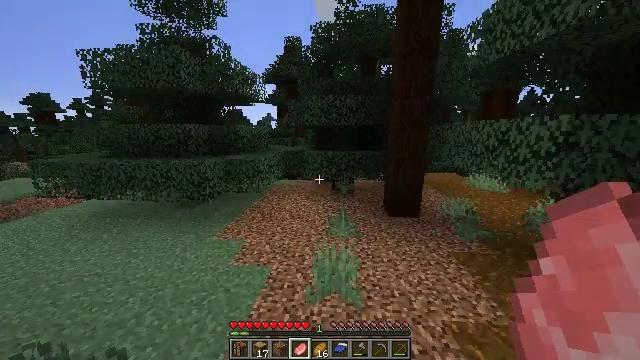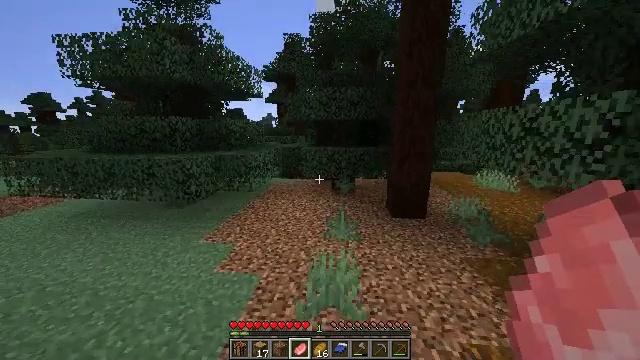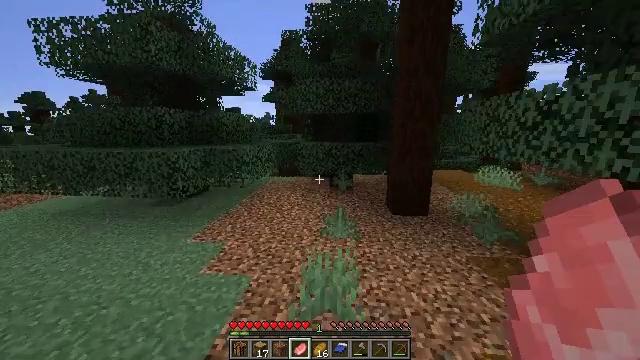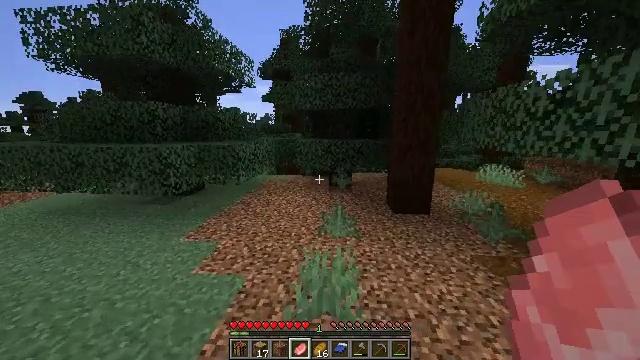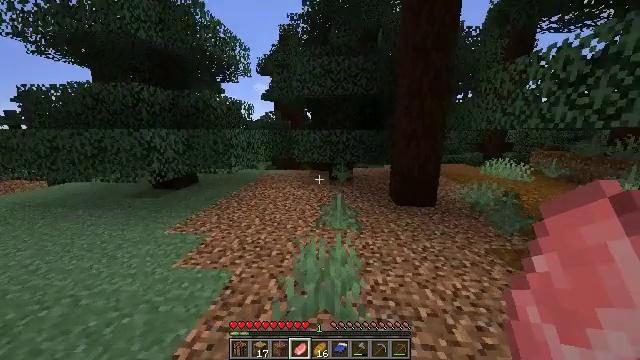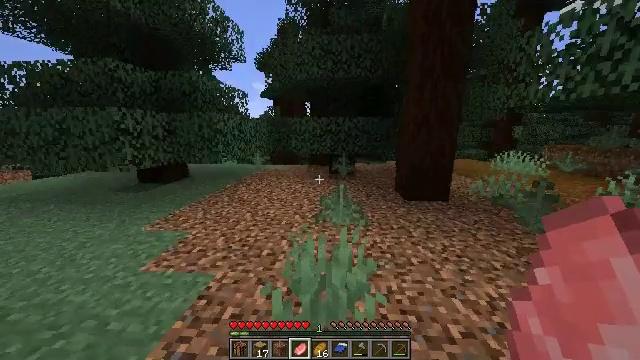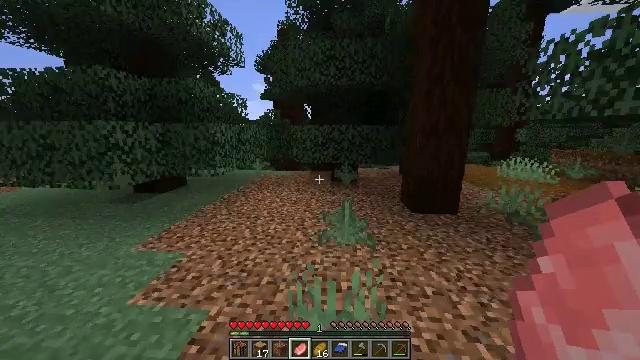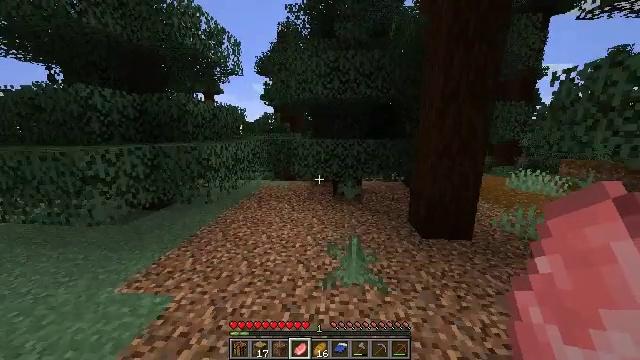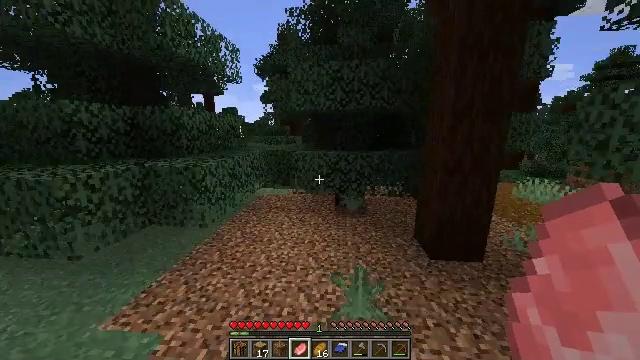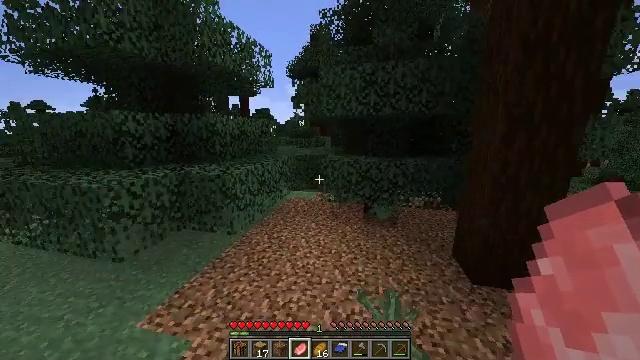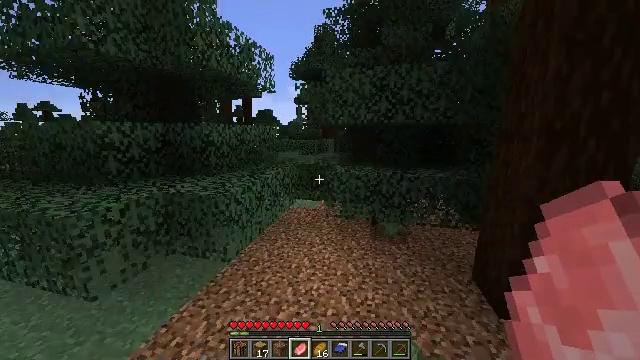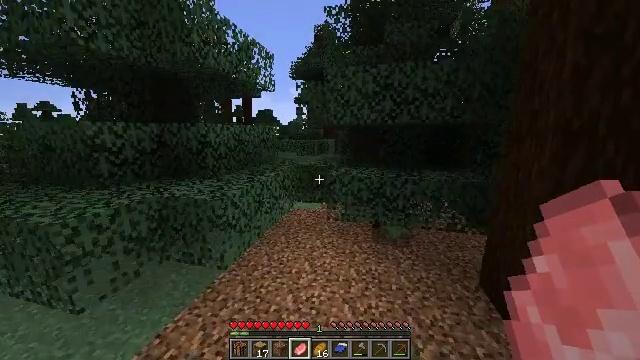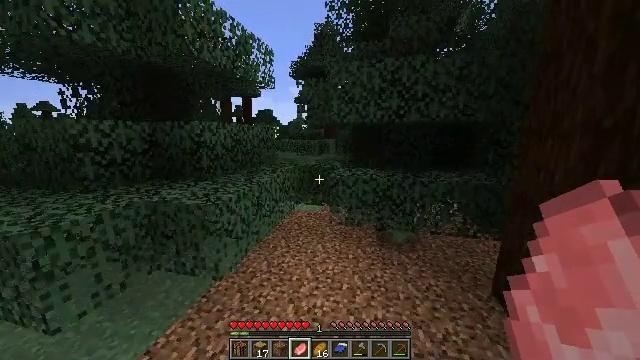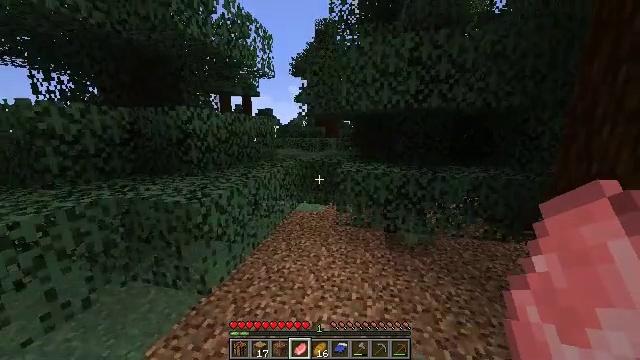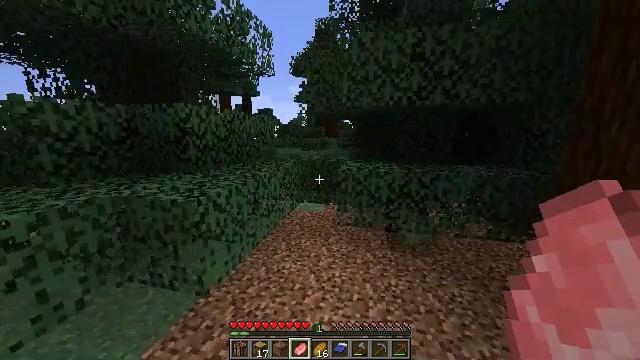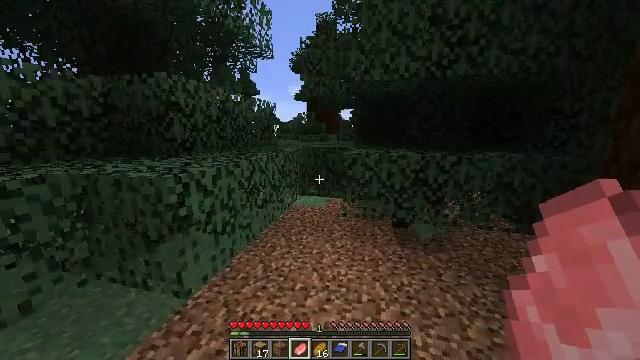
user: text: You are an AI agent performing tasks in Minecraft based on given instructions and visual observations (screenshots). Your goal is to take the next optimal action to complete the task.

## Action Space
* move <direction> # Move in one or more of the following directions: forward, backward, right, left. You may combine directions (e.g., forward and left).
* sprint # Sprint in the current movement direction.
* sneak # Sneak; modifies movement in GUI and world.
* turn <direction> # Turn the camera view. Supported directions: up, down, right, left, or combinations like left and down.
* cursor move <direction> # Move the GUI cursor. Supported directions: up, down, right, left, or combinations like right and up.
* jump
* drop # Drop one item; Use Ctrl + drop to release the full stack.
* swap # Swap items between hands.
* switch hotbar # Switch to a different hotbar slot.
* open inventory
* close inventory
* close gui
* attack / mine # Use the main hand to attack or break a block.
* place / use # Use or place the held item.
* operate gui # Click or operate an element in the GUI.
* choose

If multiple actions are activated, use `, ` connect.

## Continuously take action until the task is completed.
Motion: motion action
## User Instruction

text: Harvest mossy cobblestone for building.
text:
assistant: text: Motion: move forward, jump
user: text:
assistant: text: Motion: move forward, jump
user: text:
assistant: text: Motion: move forward, jump
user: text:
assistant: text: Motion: move forward and move left, jump
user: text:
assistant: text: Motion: move forward and move left, jump
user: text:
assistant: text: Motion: move forward and move left, jump
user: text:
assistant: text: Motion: move forward, jump
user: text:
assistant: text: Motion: move forward, jump
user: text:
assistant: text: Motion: move forward and move left, turn left, jump
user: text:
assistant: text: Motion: move forward and move left, jump
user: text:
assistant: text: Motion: move forward and move left, jump
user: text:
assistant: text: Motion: move forward and move left
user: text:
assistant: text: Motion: move forward
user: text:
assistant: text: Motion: move forward
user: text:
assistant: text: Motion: move forward
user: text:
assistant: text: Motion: move forward
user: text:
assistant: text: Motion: move forward
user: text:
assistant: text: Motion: move forward
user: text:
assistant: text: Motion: move forward, turn right
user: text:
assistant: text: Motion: move forward, turn right and down
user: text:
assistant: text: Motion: move forward, turn right and down
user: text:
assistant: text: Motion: move forward, turn right and down
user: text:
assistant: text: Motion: move forward and move right, turn right and up
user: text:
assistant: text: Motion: move forward and move right, turn right
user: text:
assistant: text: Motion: move forward and move right, turn right
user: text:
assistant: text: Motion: move forward and move right
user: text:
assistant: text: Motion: move forward and move right
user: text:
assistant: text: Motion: move forward and move right
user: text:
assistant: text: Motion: move forward and move right
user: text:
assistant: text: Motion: move forward and move right, turn right